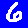
Digit: 6